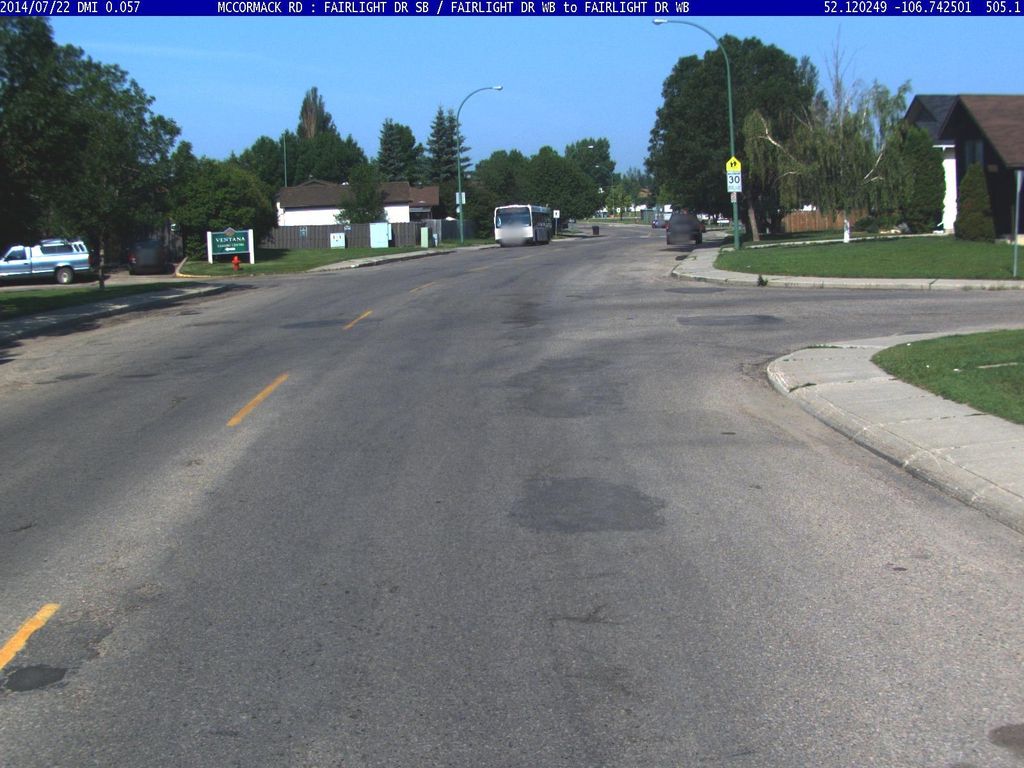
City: saskatoon